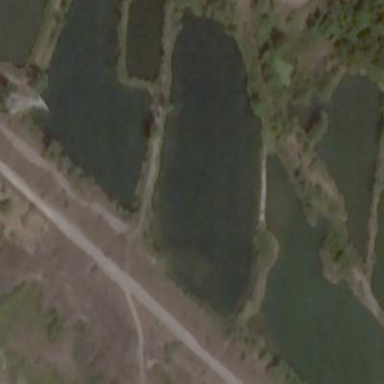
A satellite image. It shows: Peaceful pond surrounded by nature.